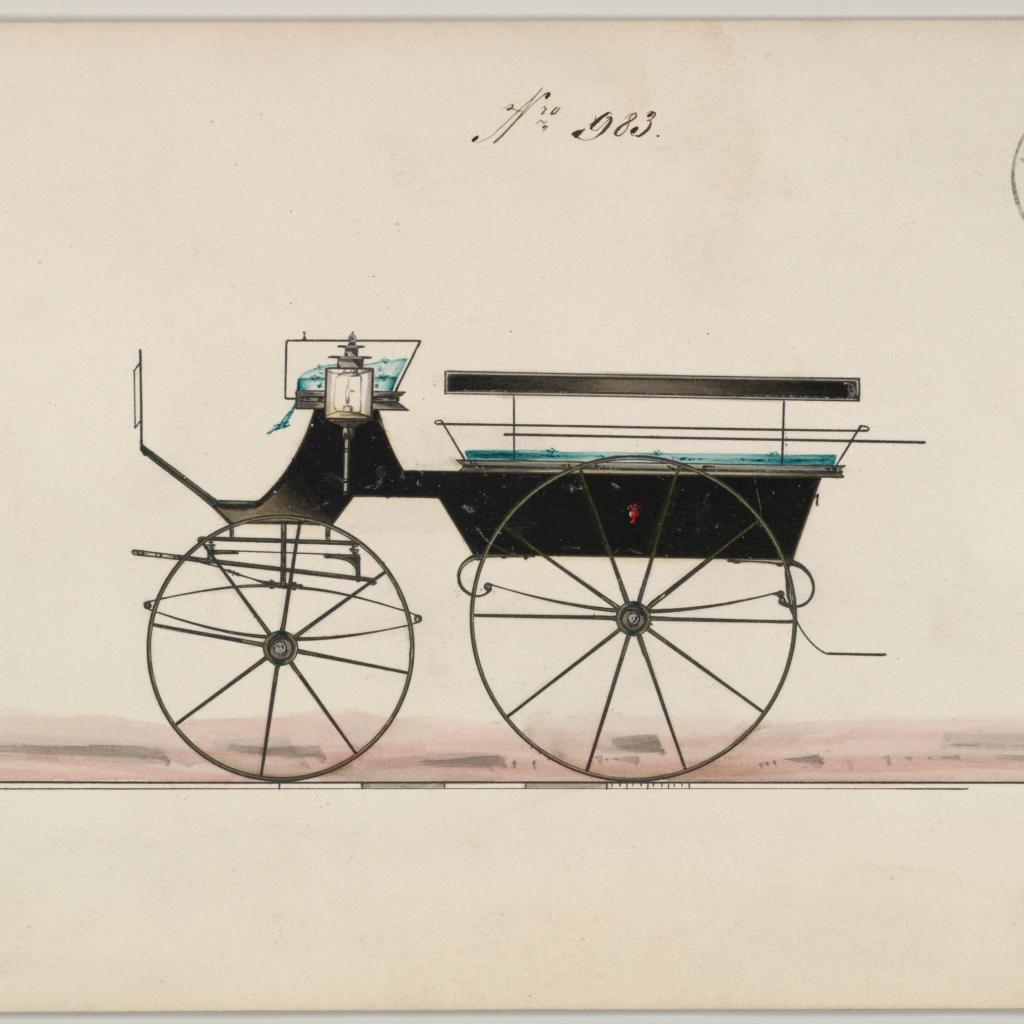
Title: Design for Wagonette or Omnibus, no. 983
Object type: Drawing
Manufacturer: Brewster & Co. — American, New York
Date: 1850–70
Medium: Pen and black ink, watercolor and gouache with gum arabic
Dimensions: sheet: 6 1/16 x 8 3/4 in. (15.4 x 22.2 cm)
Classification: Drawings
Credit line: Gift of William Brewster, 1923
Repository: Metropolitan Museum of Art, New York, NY